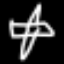
Label: airplane